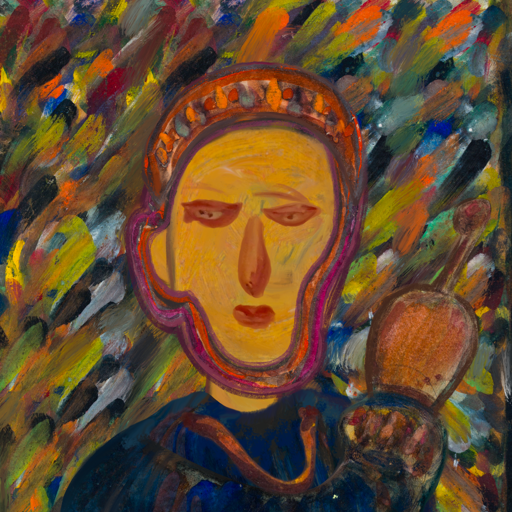
Background: An_Impression, Head And Neck Front: After_Raid, Face Front: Pious_Lady, Bust: Pipe, Hair Front: Hypocrite, Head Accessory: Hypocrite, Second Necklace: Comrade, Necklace: Blank, Baby: Blank